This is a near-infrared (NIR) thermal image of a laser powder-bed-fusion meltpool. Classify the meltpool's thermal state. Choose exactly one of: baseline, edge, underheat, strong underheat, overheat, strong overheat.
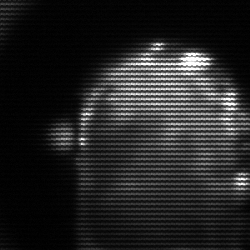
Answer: baseline